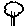
Label: tree